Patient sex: F
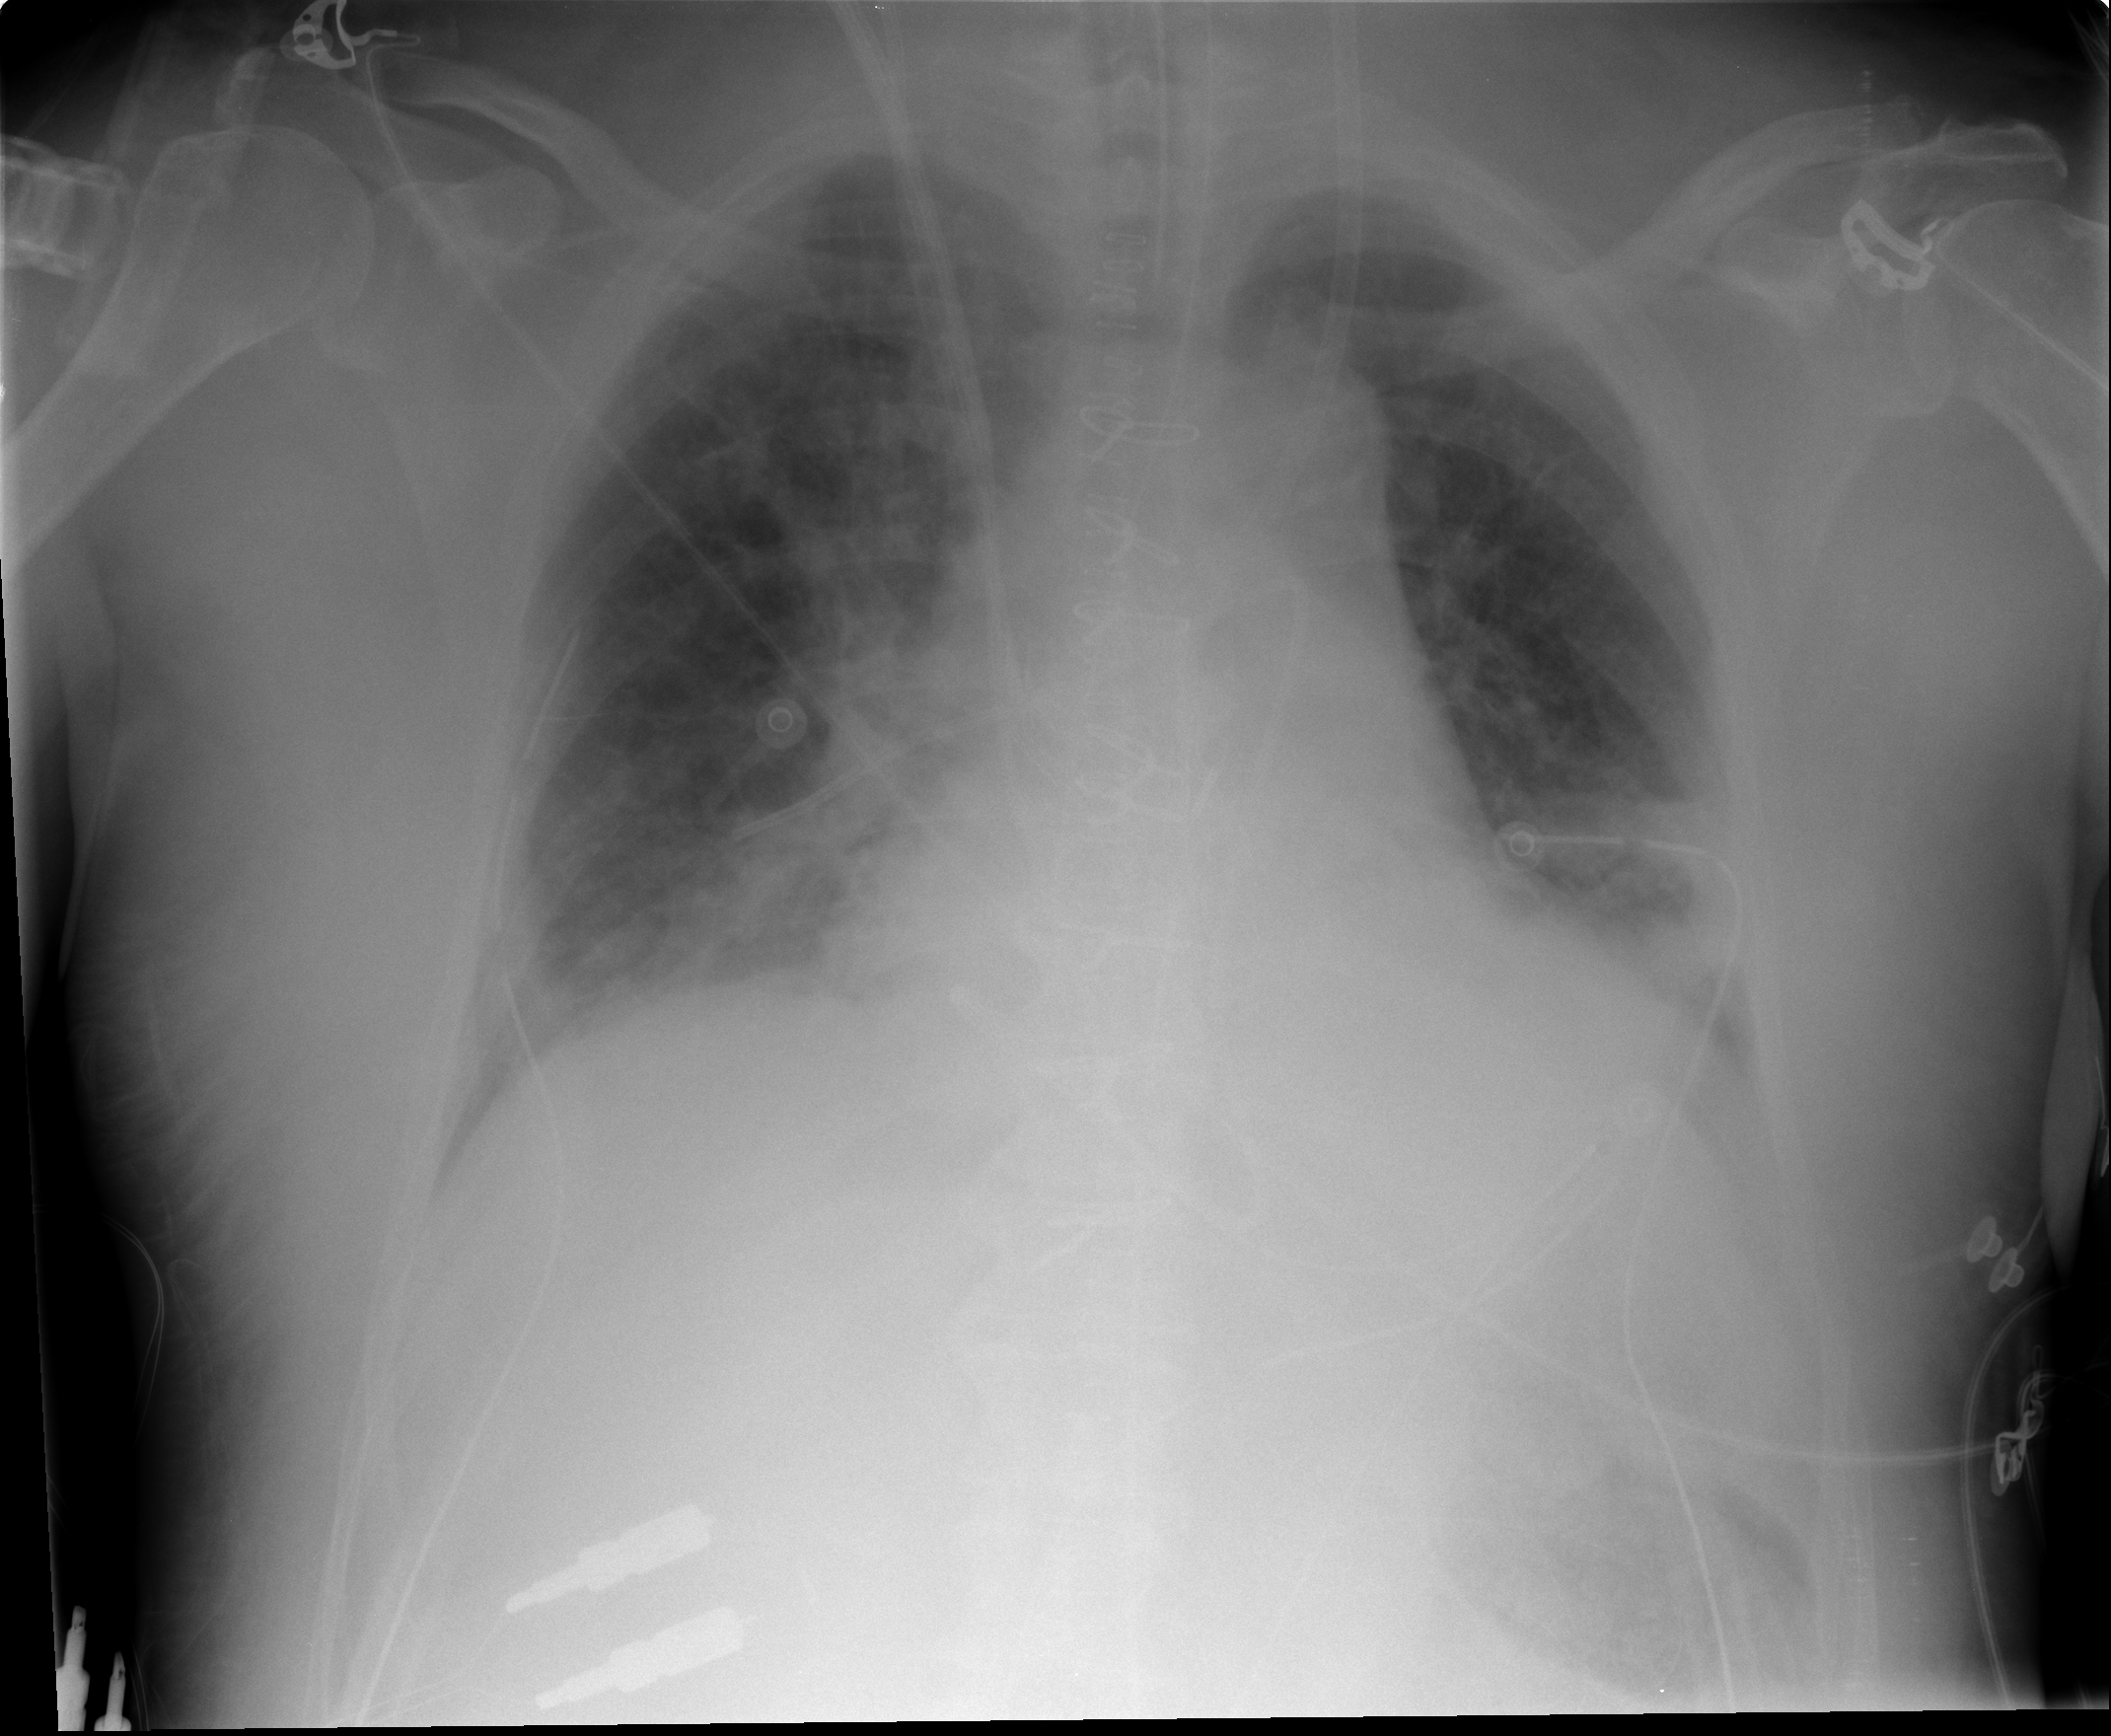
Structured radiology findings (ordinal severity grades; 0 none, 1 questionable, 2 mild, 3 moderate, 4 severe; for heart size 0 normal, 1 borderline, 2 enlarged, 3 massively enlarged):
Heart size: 2
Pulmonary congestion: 2
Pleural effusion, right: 0
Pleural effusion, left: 1
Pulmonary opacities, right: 2
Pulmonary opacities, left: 2
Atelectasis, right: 2
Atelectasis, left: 2